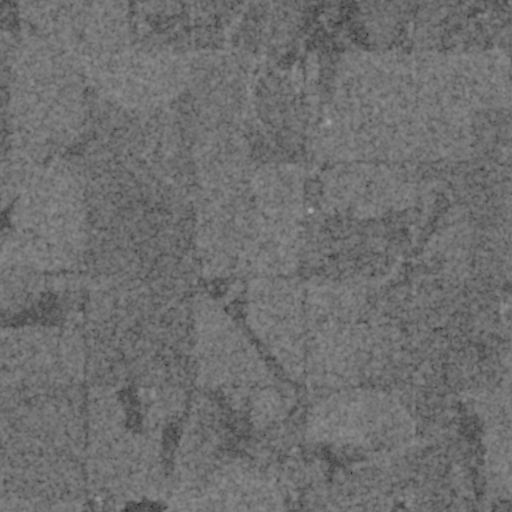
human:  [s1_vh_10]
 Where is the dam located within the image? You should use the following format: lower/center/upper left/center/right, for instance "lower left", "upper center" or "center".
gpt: The dam is located in the lower left of the image.
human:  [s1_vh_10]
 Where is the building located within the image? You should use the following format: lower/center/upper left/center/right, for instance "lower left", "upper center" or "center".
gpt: The building is located in the upper center of the image.
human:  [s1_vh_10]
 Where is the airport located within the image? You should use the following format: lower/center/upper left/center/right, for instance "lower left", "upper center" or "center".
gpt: There is no airport in the image.

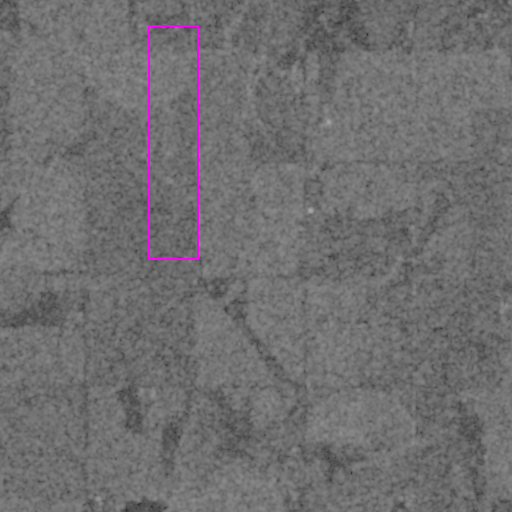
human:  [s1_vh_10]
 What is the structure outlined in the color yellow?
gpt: There is no yellow outline.
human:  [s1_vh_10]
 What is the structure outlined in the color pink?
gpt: There is no structure outlined in pink.